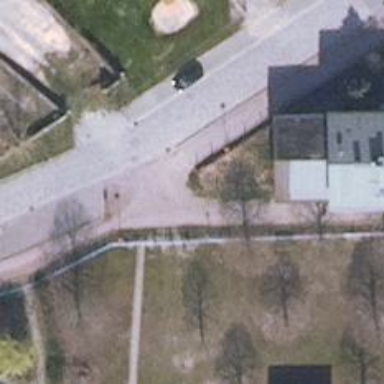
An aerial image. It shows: Residential road with cycle track on the right side.